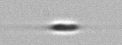
Label: Cylindrotheca_morphotype1